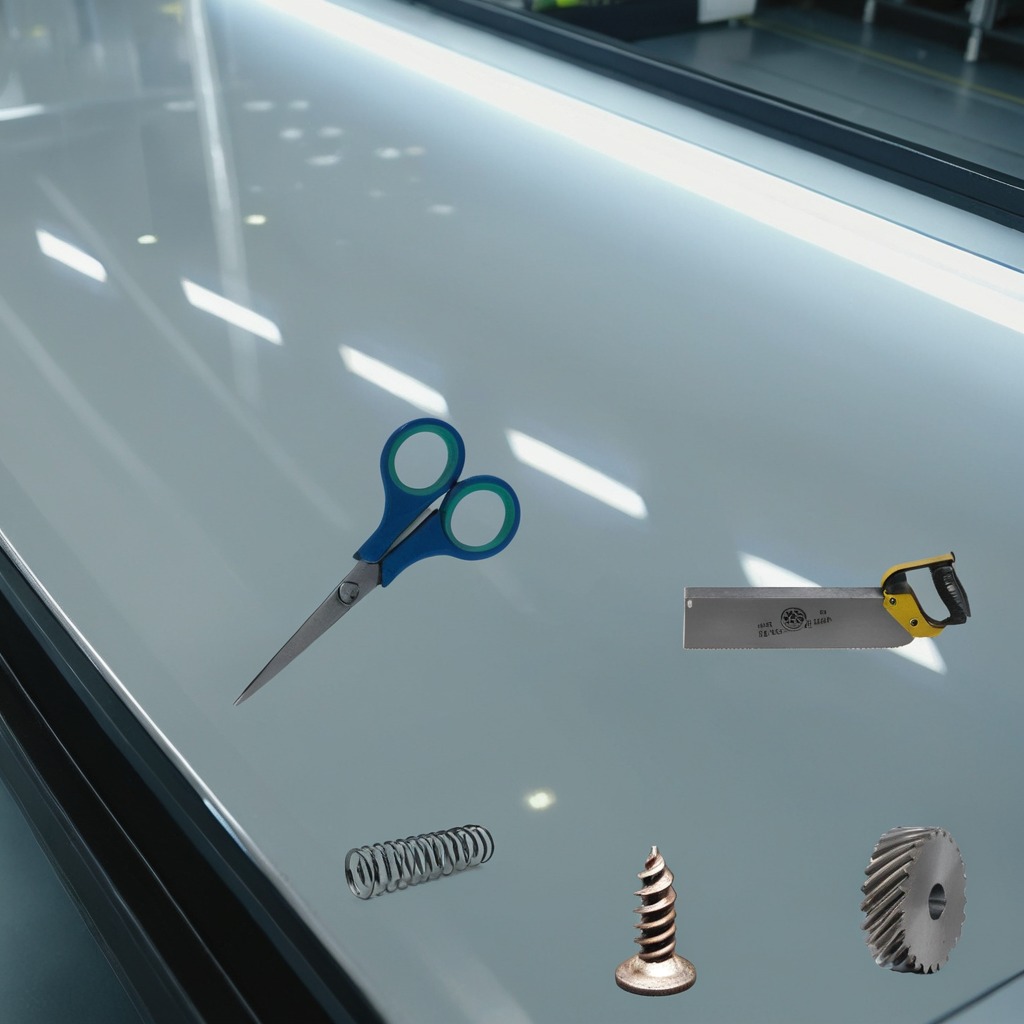
A steel gear with teeth, a metal machine screw, a coiled metal spring, a handheld metal saw, and a pair of scissors are lying on the high-gloss table.